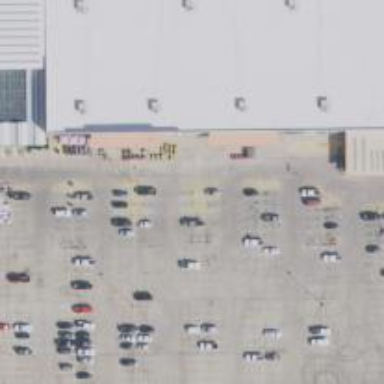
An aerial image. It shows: Parking space is available.